Question: i try to understand how pouchdb work, i am new with nosql. Every tutorial on internet seems too basic so i can't really understand .
I have two JSON document . One of them is to keep the static record, value of this document will be inserted into every new document created .
In the traditional sql, we can easily create 2 table, select value from the static table then insert it together with new record. But it is too different with nosql. Please guide me how to do this.

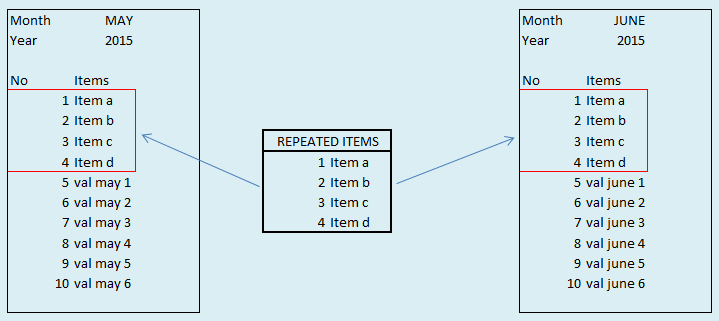
Answer: You can try relational-pouch: <URL>